Question: I know such questions are already asked on SO many times, but my scenario is slight different. What I want is ,
I have 10 book store address of South Boston. Now I want to display those 10 Book Store on the Google map within a circle over the South Boston.
See the image below. It should be developed in ASP.Net/C# - 3.5/4.0 , I would prefer if some managed code will be available for the same.

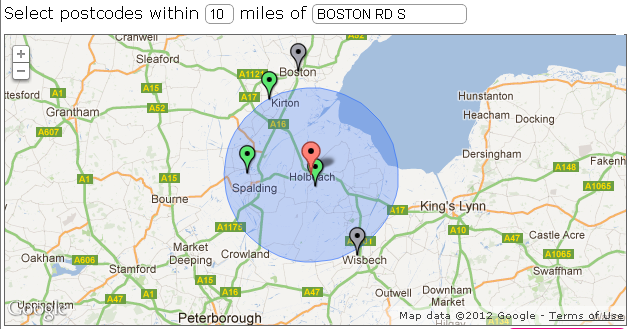
Answer: 1. Declare a new LatLngBounds object
2. Loop through the bookstore locations and use the bound's extend method to include all locations in the bound.
3. Get the northeast and southwest point lat-lng of the bound using getNorthEast and getSouthWest method.
4. Get distance between northeast and southwest using computeDistanceBetween method of geometry.spherical
5. Divide the distance by 2 to get circle radius.
6. Use getCenter method of the bound to get center of the circle.
7. Use above radius and center to draw the circle.